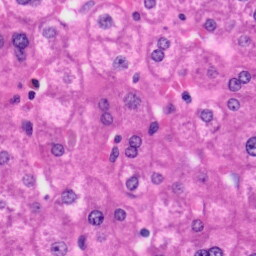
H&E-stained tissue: Liver